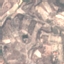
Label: PermanentCrop